Question: I have a somewhat simple list with a max height since I want to scroll it if there are too many items. Unfortunately, Firefox add annoying horizontal scroll bars as soon as there's enough content to require (vertical) scrolling, instead of just expanding the element as one would expect (and Chrome actually does!)
Note that the 'position: absolute;' is needed; in my actual code this is part of a dropdown like element that that is shown when clicking the corresponding button. So while removing it fixes the issue, it's not the solution I'm looking for.
'''
ul {
max-height: 5em;
overflow-y: auto;
position: absolute;
font-family: Arial;
}
ul > li {
white-space: nowrap;
}
'''
'''
<ul>
<li>This is a long test to cause scroll</li>
<li>This is a long test to cause scroll</li>
<li>This is a long test to cause scroll</li>
<li>This is a long test to cause scroll</li>
<li>This is a long test to cause scroll</li>
<li>This is a long test to cause scroll</li>
</ul>
'''

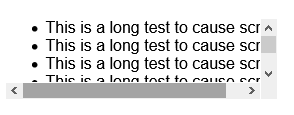
Answer: You might prefer Chrome's behaviour to Firefox's but Firefox behaviour is the correct one. You're also mistaken that Chrome is expanding the width. It isn't, and you can see that the content is actually horizontally scrollable by e.g. selecting some text to the end of a line to scroll to the right, and then selecting some text to the start of a line to scroll to the left.
The <URL> says
> Initial: visible
Computed value: as specified, except with visible/clip computing to auto/hidden (respectively) if one of overflow-x or overflow-y is neither visible nor clip.
You've set overflow-y to auto, so by this overflow-x should be changed from visible to auto too.
The <URL> is determined as
> left + margin-left + border-left-width + padding-left + width + padding-right + border-right-width + margin-right + right = width of containing block
where left, right and width are auto, and the margin, border and paddings are 0. In this case the spec says from rule 3
> ... then the width is shrink-to-fit
and shrink-to-fit in your case resolves to the "preferred width", which is the width of the content. Since the right padding is 0, the vertical scrollbar has nowhere to go but to reduce the content box by its width.
Both Chrome and Firefox are doing this reduction. Since the ul's content is now too wide for the ul's box, the content becomes horizontally scrollable.
Chrome is erroneously changing the computed value of overflow-x to "hidden", rather than "auto", thus hiding the horizontal scrollbar.